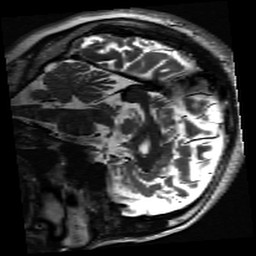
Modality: inplaneT2
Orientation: sagittal